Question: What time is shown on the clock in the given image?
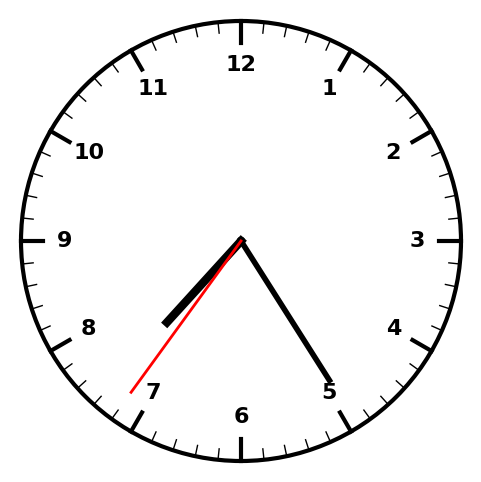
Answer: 07:24:36